Interaction volume radius: 5 \u00c5
Interaction volume height: 25 \u00c5
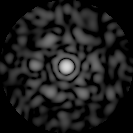
Disorder parameter: 0.829